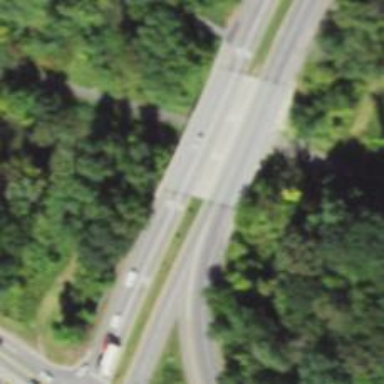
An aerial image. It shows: Primary highway bridge over expressway.